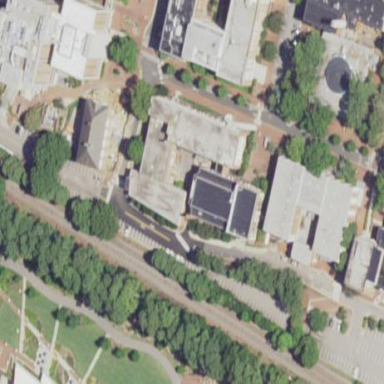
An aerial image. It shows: University building used for commercial purposes.